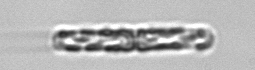
Label: Dactyliosolen_fragilissimus